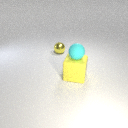
small cyan rubber sphere above large yellow rubber cube